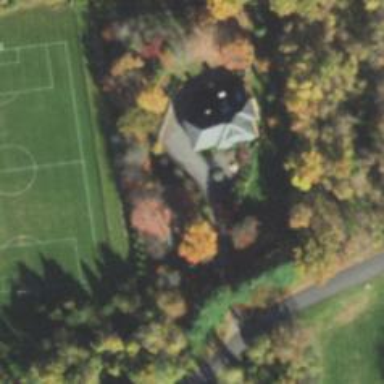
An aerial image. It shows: Driveway.